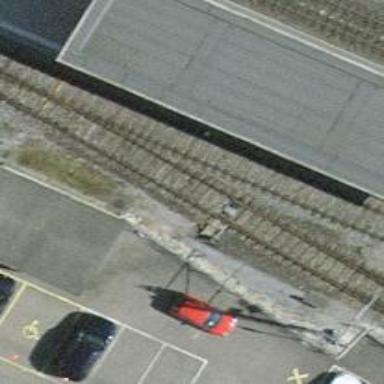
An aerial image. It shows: Railway switch.